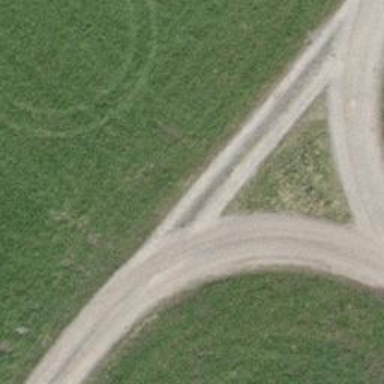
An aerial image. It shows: Track with grade 2 gravel surface.